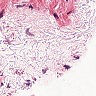
Metastatic tissue present: no